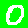
Digit: 0